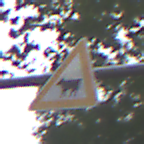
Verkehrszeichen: ViehtriebRechts
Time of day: MorningAfternoon
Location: Outdoor (Urban)
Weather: Overcast
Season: NotSpecified
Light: Natural